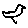
Label: bird